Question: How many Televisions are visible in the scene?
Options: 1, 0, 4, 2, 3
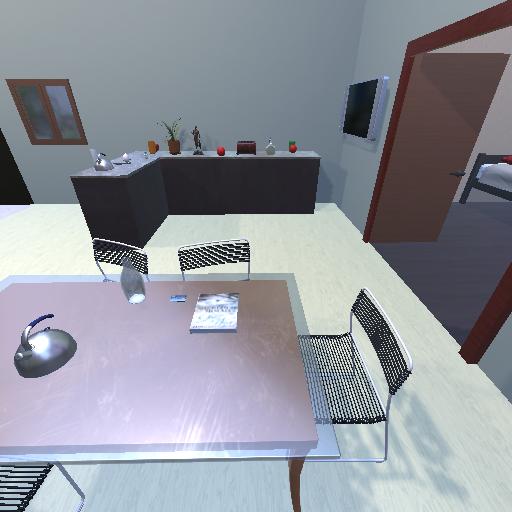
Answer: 1